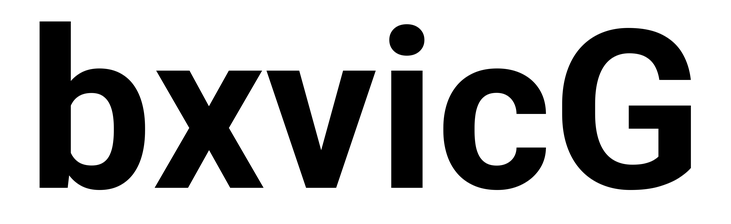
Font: Roboto_Bold